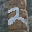
Label: 2